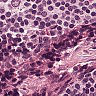
Metastatic tissue present: no